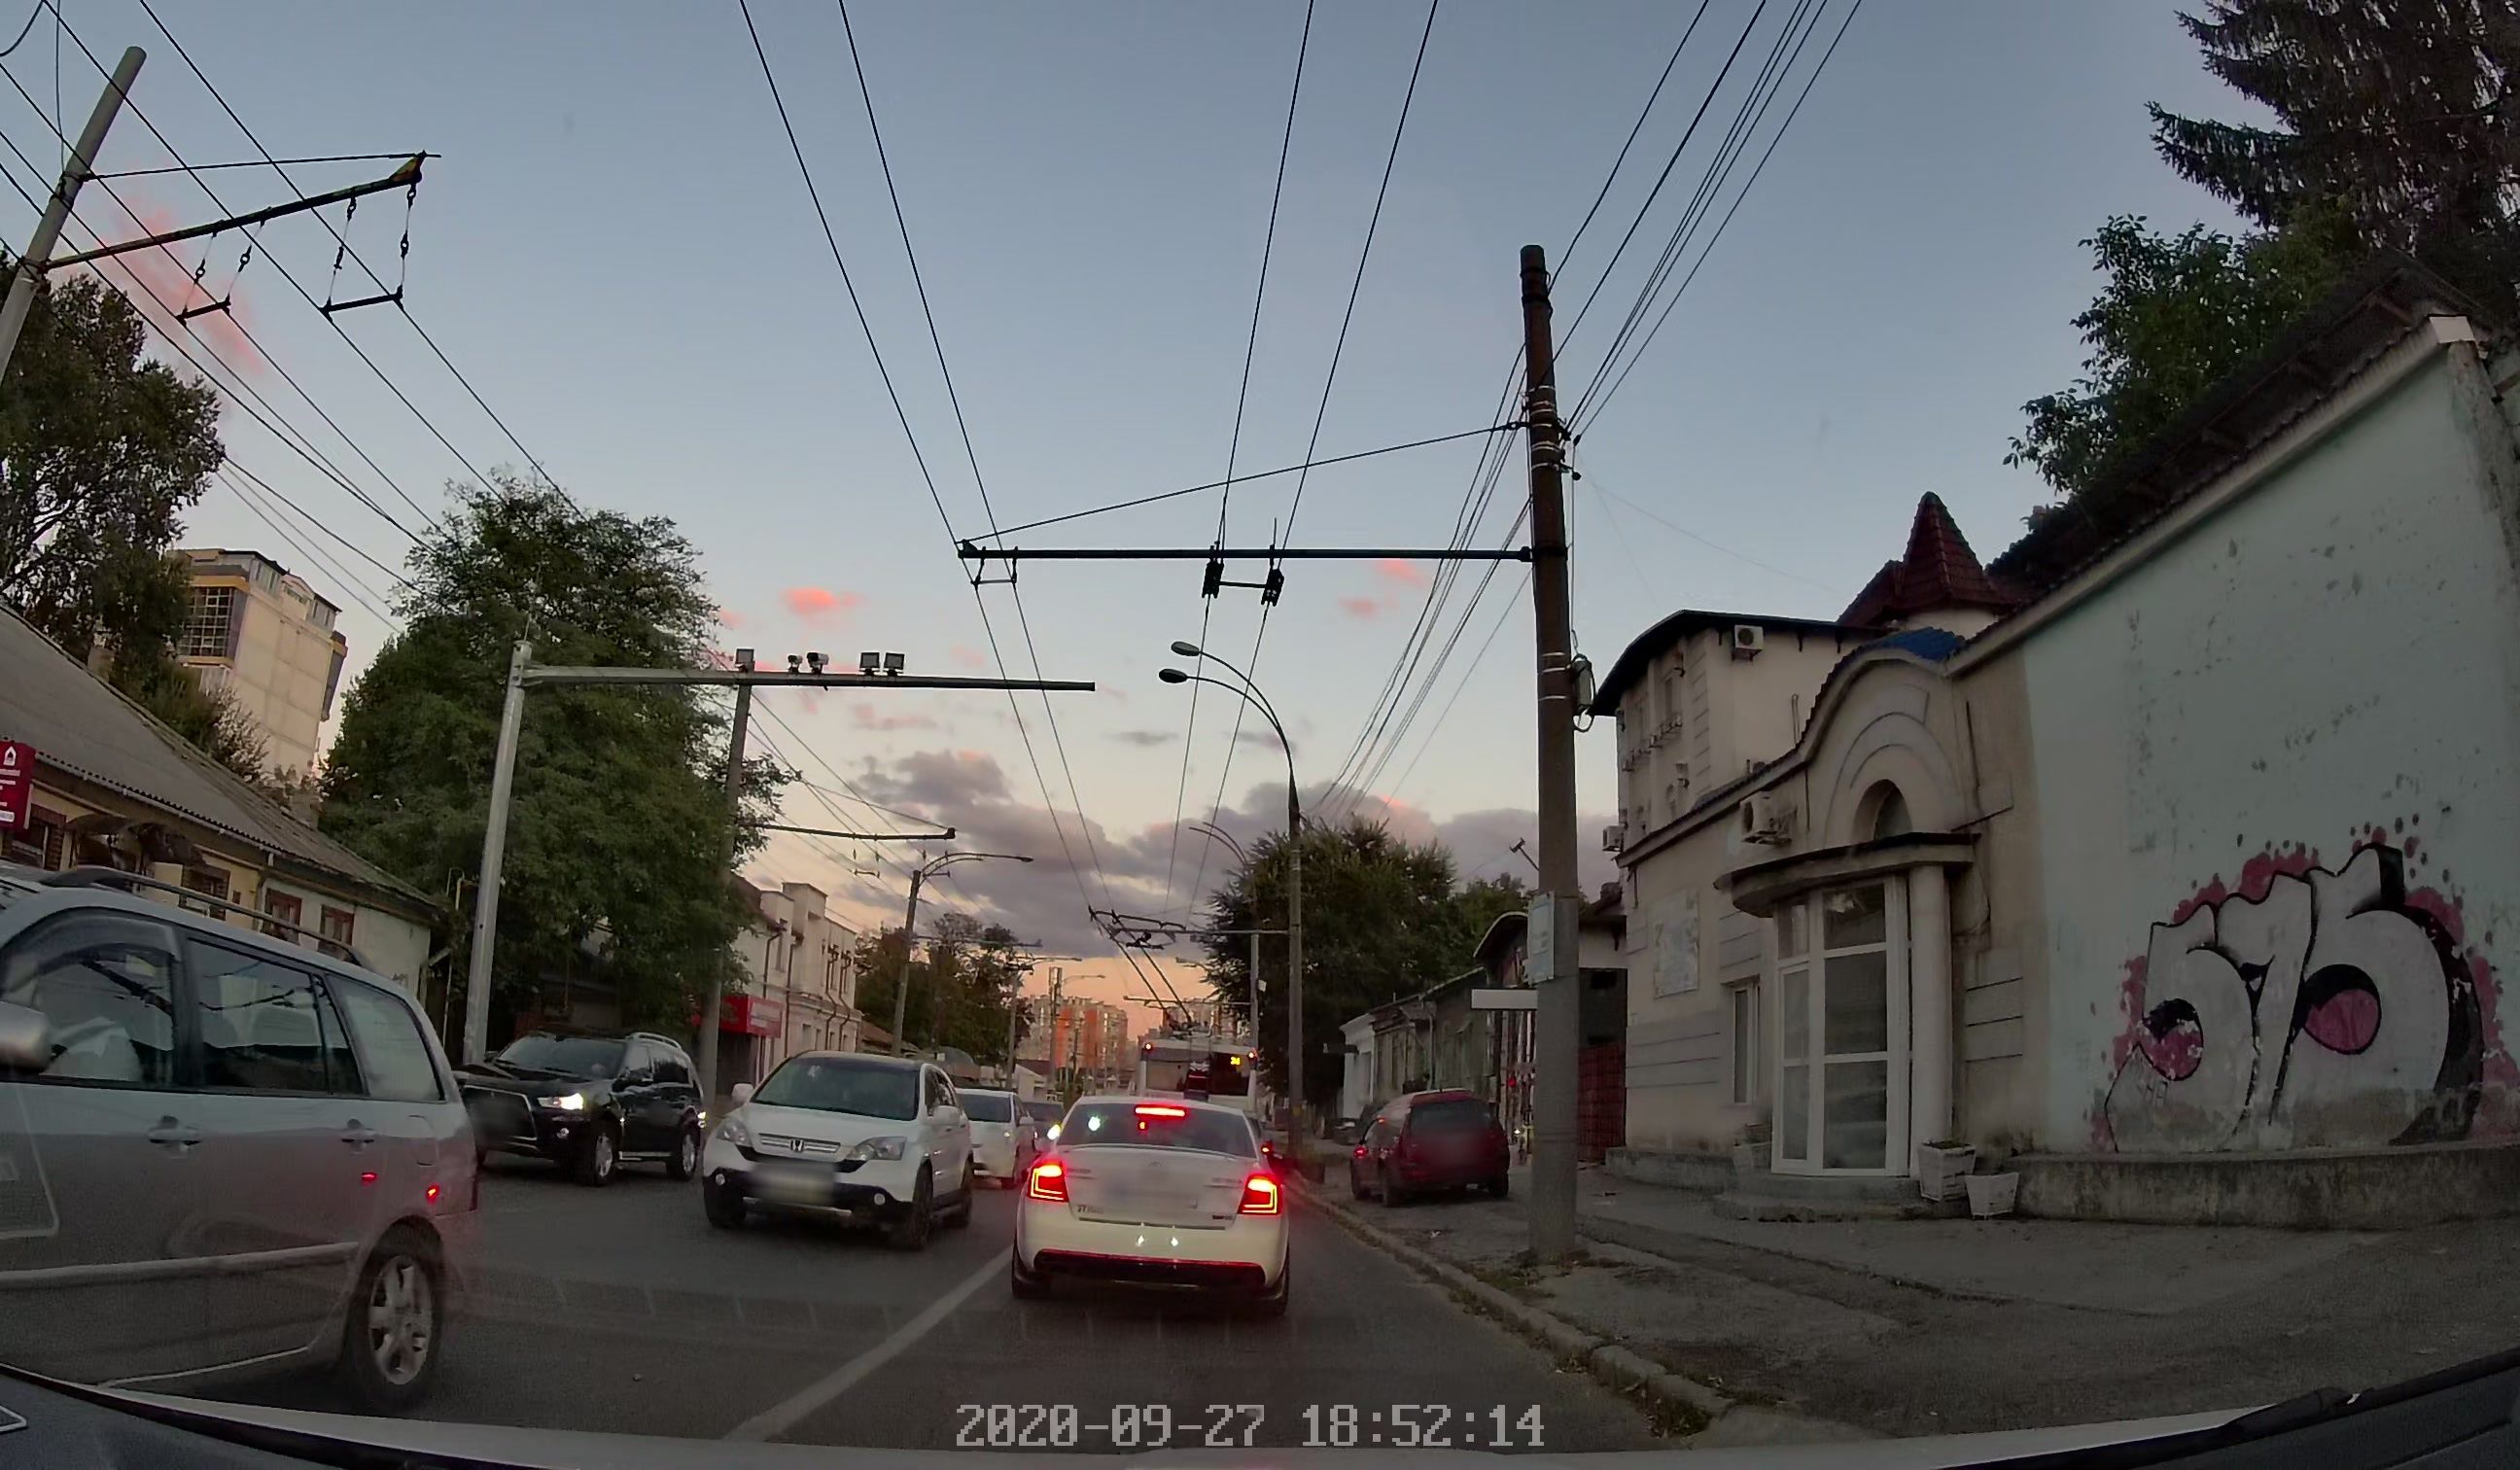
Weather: clear
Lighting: dusk/dawn
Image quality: good
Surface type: driving surface
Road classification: secondary
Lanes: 2
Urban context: urban centre
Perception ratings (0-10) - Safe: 2.31, Lively: 7.88, Beautiful: 1.75, Boring: 2.45, Depressing: 2.2, Wealthy: 2.05